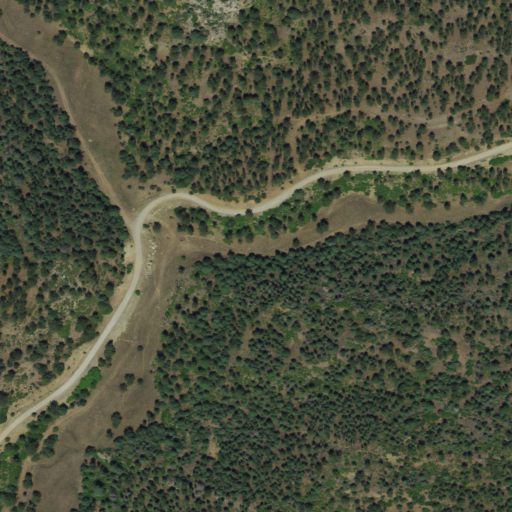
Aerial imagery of valley in New Mexico named Cañon de la Cueva containing evergreen forest, shrub, and woody wetlands